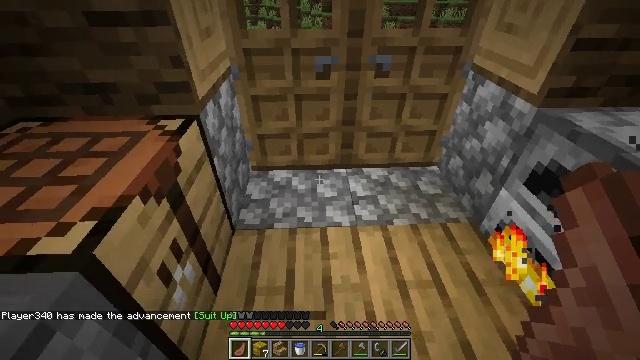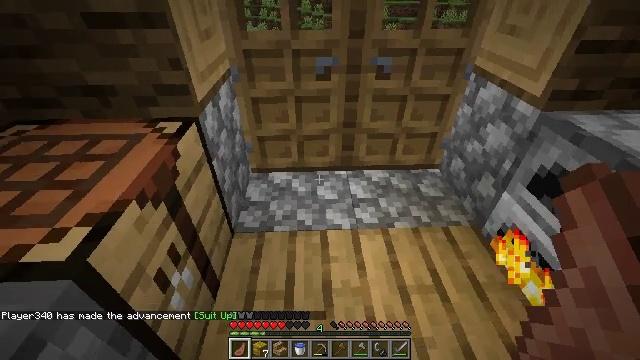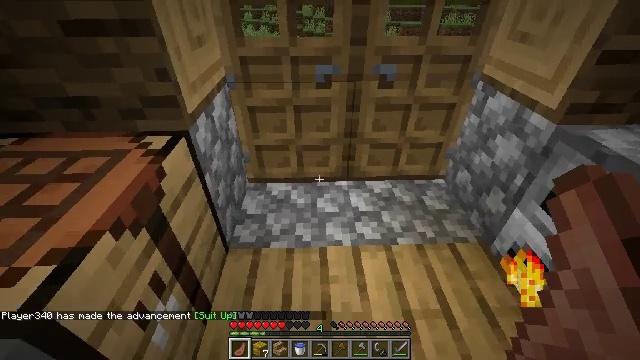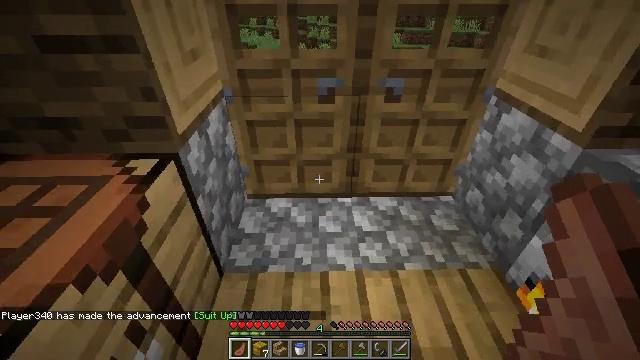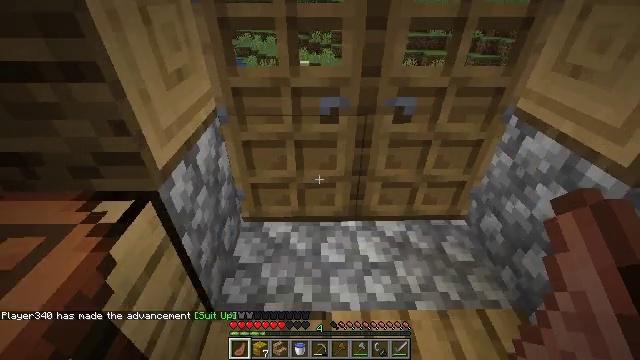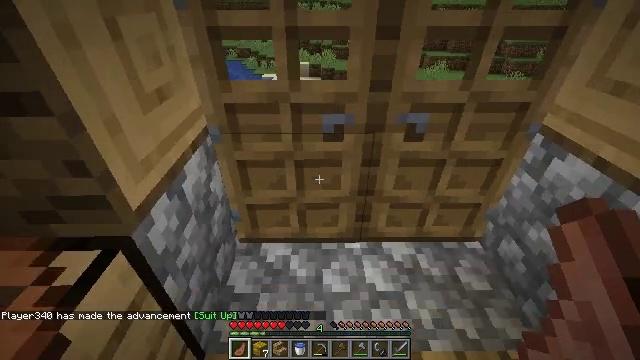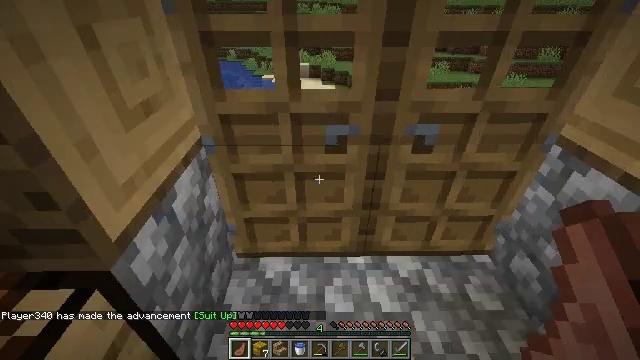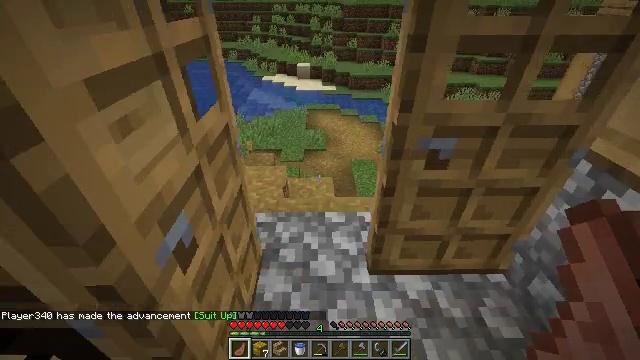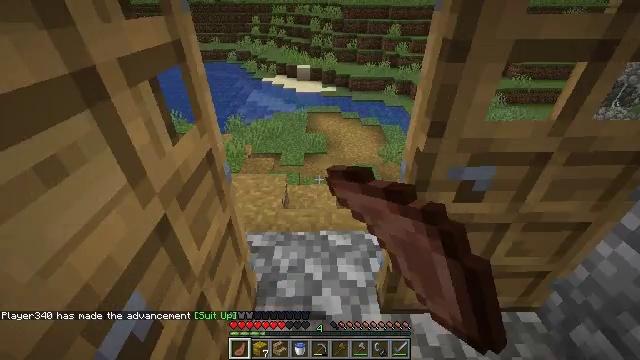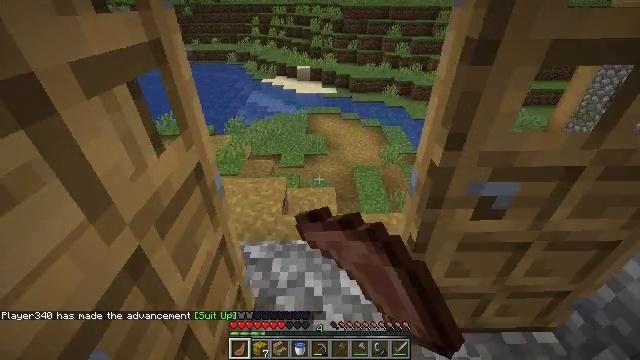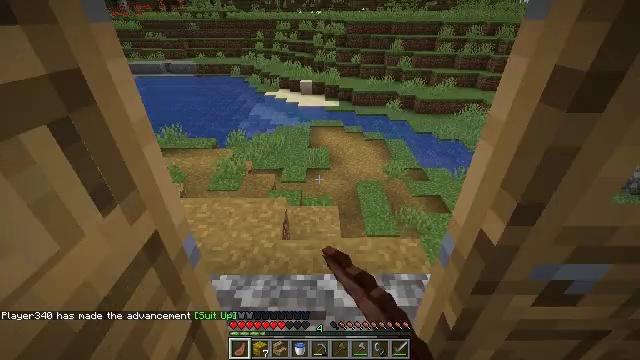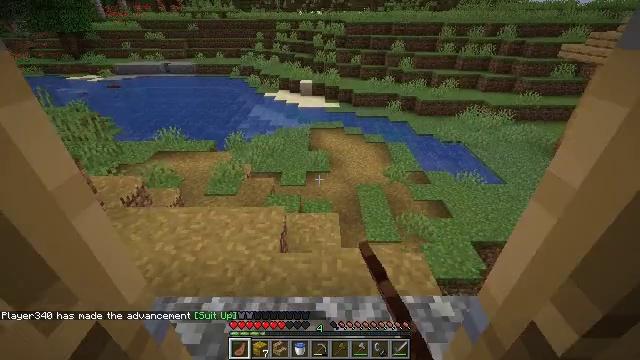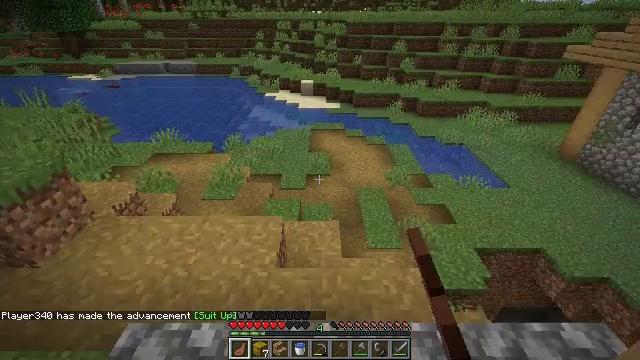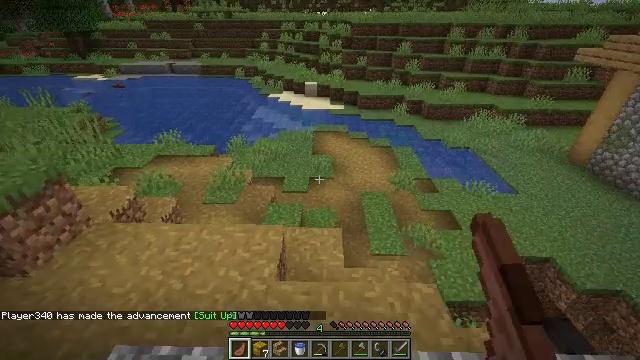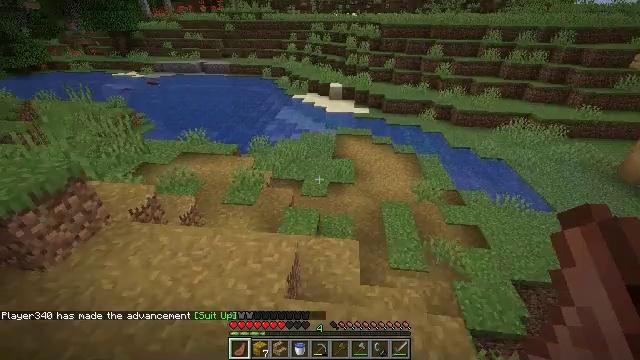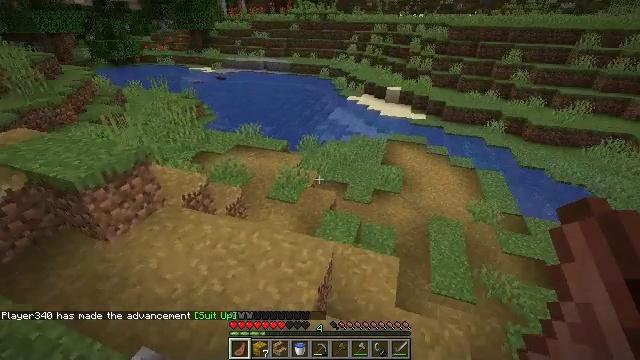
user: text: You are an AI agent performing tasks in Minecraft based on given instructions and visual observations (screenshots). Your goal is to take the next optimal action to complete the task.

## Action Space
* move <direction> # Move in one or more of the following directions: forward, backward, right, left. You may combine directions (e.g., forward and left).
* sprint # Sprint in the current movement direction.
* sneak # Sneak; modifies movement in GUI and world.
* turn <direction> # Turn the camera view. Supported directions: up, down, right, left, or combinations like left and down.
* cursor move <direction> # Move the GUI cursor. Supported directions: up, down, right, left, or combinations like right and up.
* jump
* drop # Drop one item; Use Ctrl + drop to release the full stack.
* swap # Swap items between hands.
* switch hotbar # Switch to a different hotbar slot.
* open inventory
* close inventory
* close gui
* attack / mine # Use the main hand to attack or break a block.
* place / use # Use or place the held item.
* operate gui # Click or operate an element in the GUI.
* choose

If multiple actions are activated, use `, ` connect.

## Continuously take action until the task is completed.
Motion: motion action
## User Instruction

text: Attack the stripped oak log to collect it.
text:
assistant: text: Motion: move forward
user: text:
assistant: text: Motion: move forward
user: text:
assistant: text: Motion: move forward, turn up
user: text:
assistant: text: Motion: move forward
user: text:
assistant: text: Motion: move forward
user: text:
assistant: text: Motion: move forward
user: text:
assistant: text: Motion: move forward, use / place
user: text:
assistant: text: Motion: move forward, use / place
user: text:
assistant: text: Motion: move forward, use / place
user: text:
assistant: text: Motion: move forward, turn up
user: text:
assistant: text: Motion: move forward
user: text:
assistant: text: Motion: move forward
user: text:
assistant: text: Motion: move forward
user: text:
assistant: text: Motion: move forward, turn left
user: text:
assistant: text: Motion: move forward, turn left
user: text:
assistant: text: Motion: move forward, turn left
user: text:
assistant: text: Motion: move forward, turn left
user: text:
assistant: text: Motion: move forward, turn left
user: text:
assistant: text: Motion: move forward, turn left
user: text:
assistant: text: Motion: move forward, turn left and up
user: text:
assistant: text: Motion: move forward, turn left and up
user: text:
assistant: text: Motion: move forward, turn left and up
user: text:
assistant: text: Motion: move forward, turn left
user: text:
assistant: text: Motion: move forward
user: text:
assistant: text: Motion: move forward, turn left and up
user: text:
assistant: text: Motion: move forward, turn left and up
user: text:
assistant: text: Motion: move forward, turn up
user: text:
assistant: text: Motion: move forward, turn left and up
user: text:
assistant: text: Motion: move forward, turn up
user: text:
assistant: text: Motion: move forward